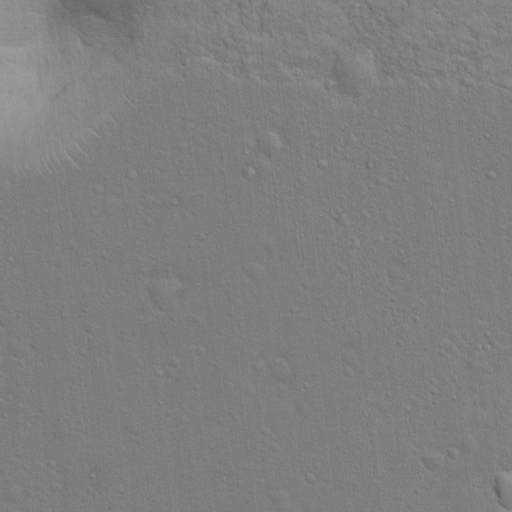
Classes present: Background, Cone